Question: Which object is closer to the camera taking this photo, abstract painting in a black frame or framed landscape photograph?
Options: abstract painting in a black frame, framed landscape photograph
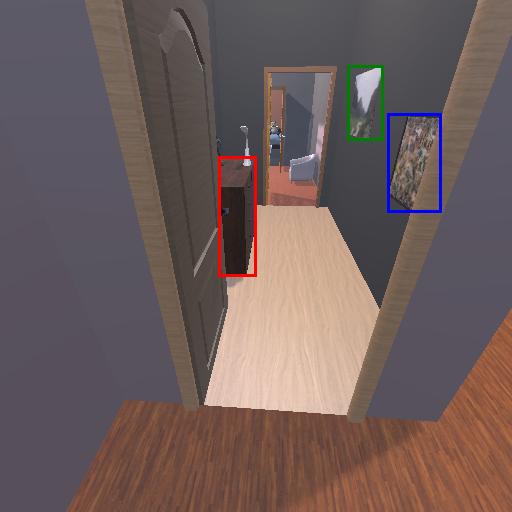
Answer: abstract painting in a black frame